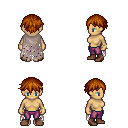
a pixel art fantasy rpg character, female body template, human, tanned skin, gray tattered cape, magenta pants, brunette short bangs hairstyle, bracelets, brown shoes, four views (front, back, left, right), 2x2 character sprite sheet, small pixel art, hard edges, no anti-aliasing